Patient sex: M
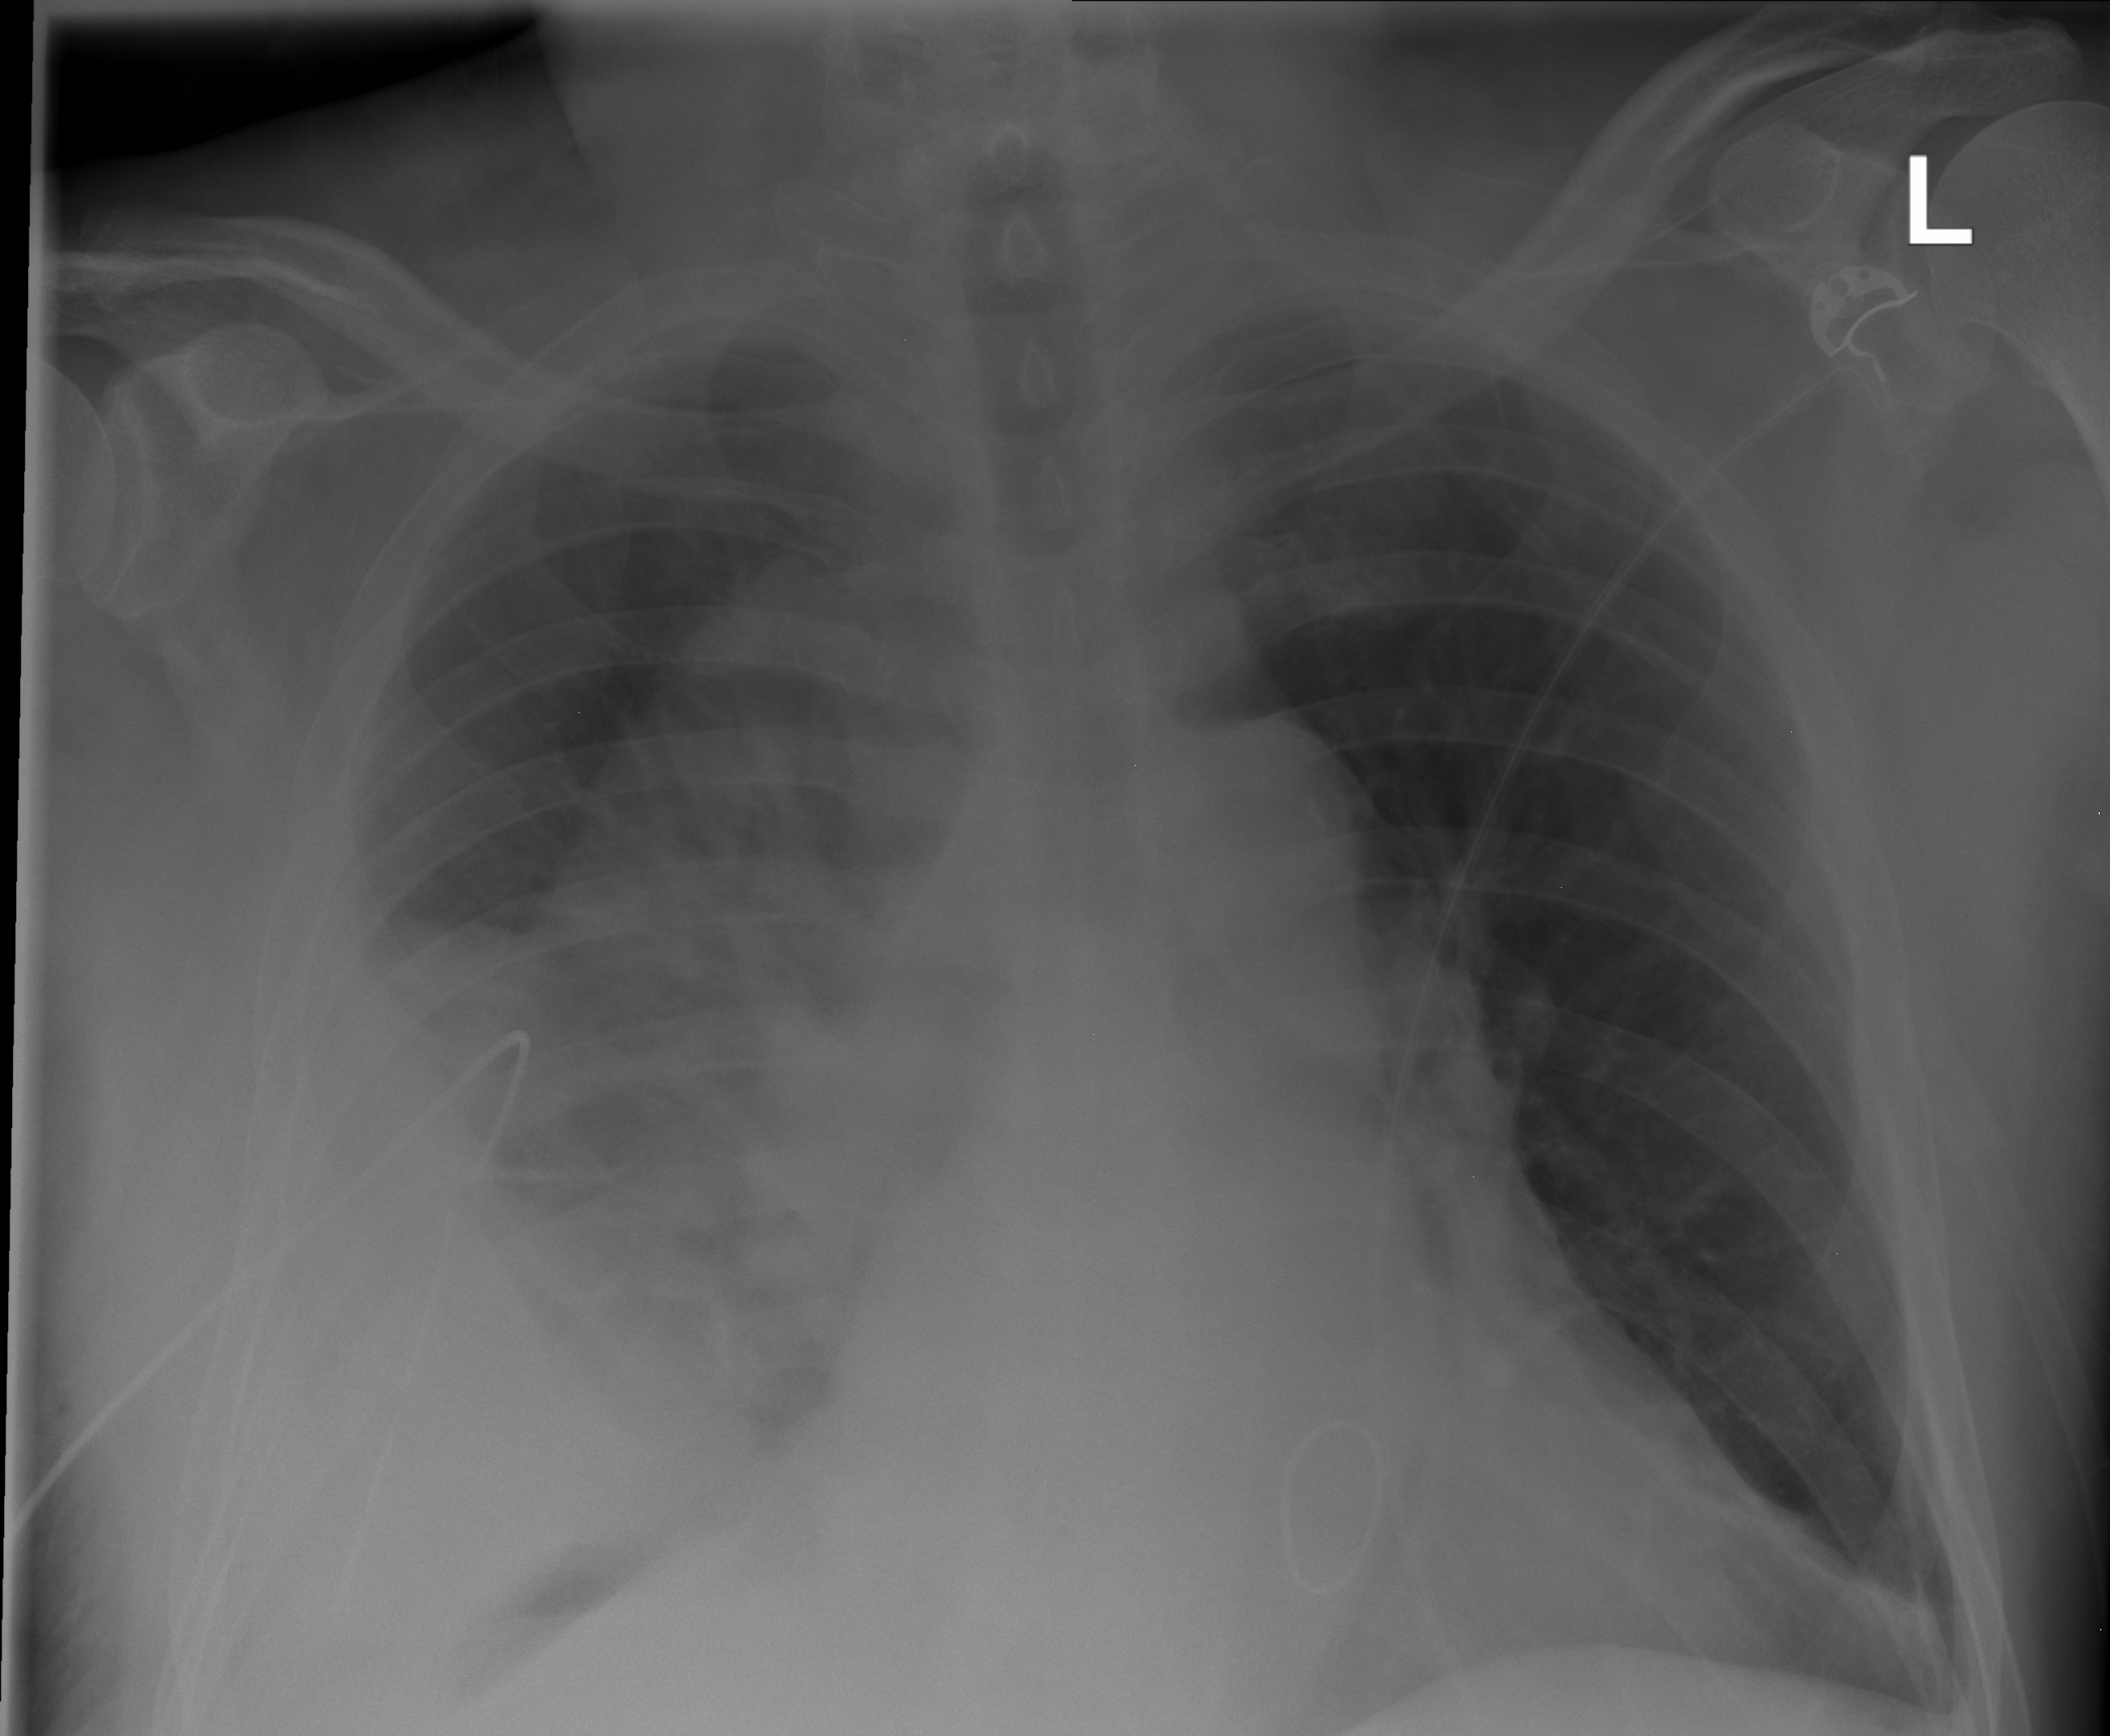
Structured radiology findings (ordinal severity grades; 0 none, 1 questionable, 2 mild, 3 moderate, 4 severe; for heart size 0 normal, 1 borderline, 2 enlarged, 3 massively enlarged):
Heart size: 0
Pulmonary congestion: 0
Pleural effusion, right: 3
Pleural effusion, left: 0
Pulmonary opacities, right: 0
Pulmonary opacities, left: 0
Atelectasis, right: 3
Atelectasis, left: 0